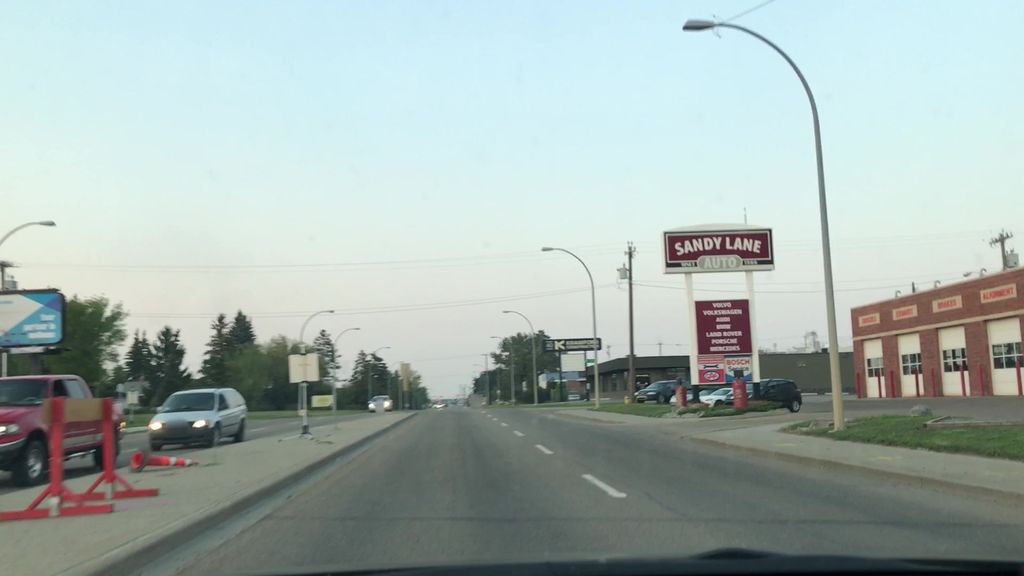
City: edmonton